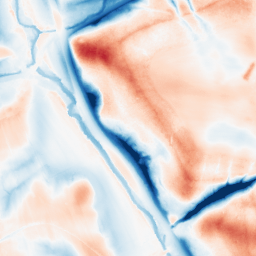
Category: trend_removal
Decomposition family: local_polynomial
Decomposition parameters: window_size: 51
degree: 1
Upsampling method: cubic_catmull_rom
Upsampling parameters: scale: 8
Upsampling scale: 8